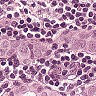
Metastatic tissue present: yes